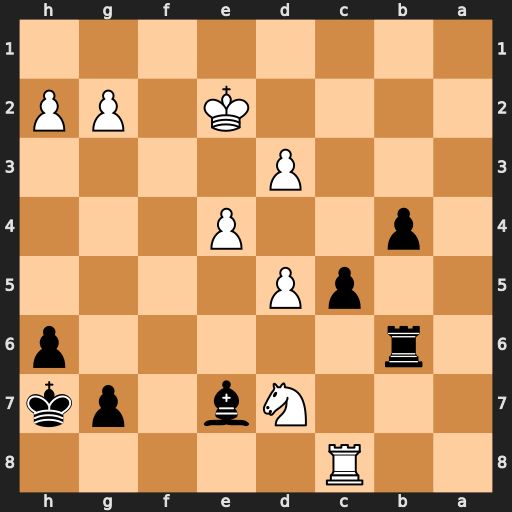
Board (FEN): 2R5/3Nb1pk/1r5p/2pP4/1p2P3/3P4/4K1PP/8
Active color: b
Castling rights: -
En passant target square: -
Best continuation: b3 d6 Bxd6 Nxb6 b2 Nc4 b1=Q